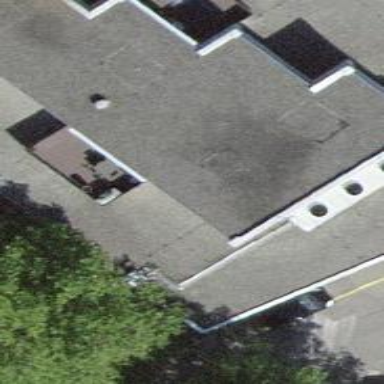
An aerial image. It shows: Building with flat roof.